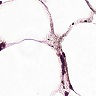
Metastatic tissue present: no